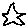
Label: star